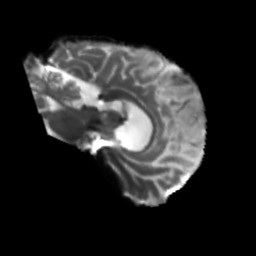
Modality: T2w
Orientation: sagittal
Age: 64
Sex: male
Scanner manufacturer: siemens
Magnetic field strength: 3 T
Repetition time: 5.47 s
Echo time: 0.0854 s